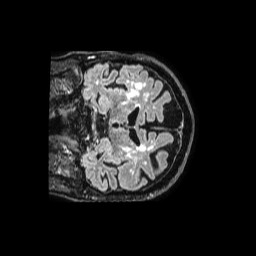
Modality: FLAIR
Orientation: coronal
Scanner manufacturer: philips
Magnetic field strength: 1.5 T
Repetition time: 4.8 s
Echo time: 0.3317 s